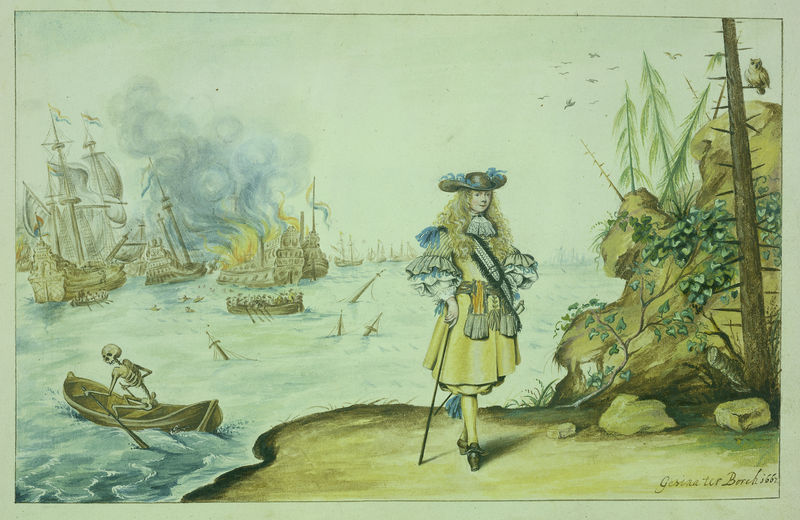
Titel: Portret van Prins Frederik
Künstler: Jacob Joseph Eeckhout
Standort: Amsterdam
Institution: Rijksmuseum
Schlagwörter: chapeau, bateaux, voile, oiseau, oiseaux, vague, vagues, feu, voiles, hommes, bateau, scellet